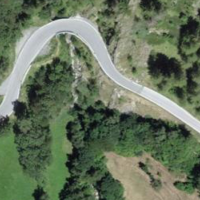
EUNIS habitat code: 23
Species observed at this site:
Cephalanthera longifolia